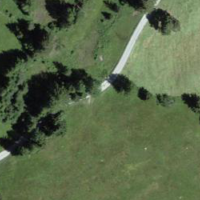
EUNIS habitat code: 26
Species observed at this site:
Rubus saxatilis
Equisetum palustre
Menyanthes trifoliata